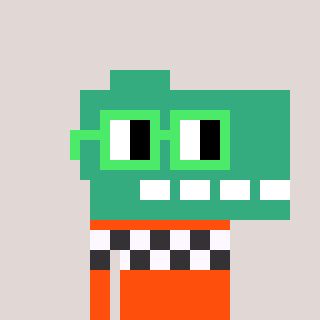
a pixel art character with square light green glasses, a dino-shaped head and a orange-colored body on a warm background